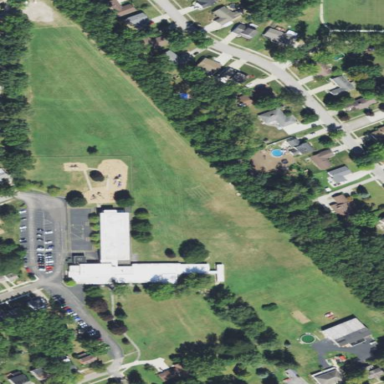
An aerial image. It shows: School.